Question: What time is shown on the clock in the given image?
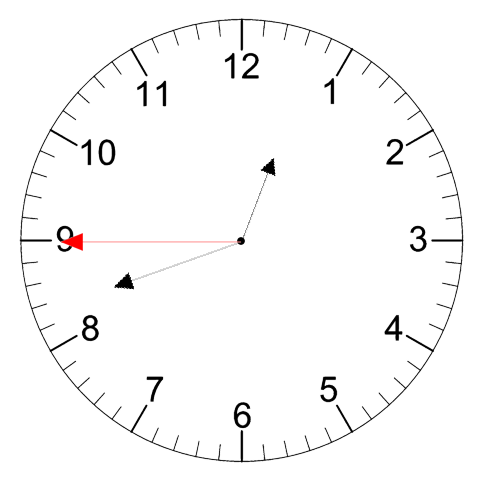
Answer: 12:41:45